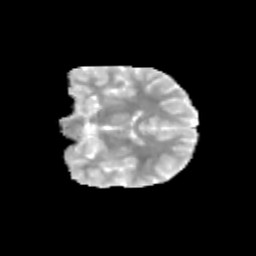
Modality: MD
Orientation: coronal
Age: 10
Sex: male
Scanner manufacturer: siemens
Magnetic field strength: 3 T
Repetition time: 3.8 s
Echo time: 0.07 s